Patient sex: M
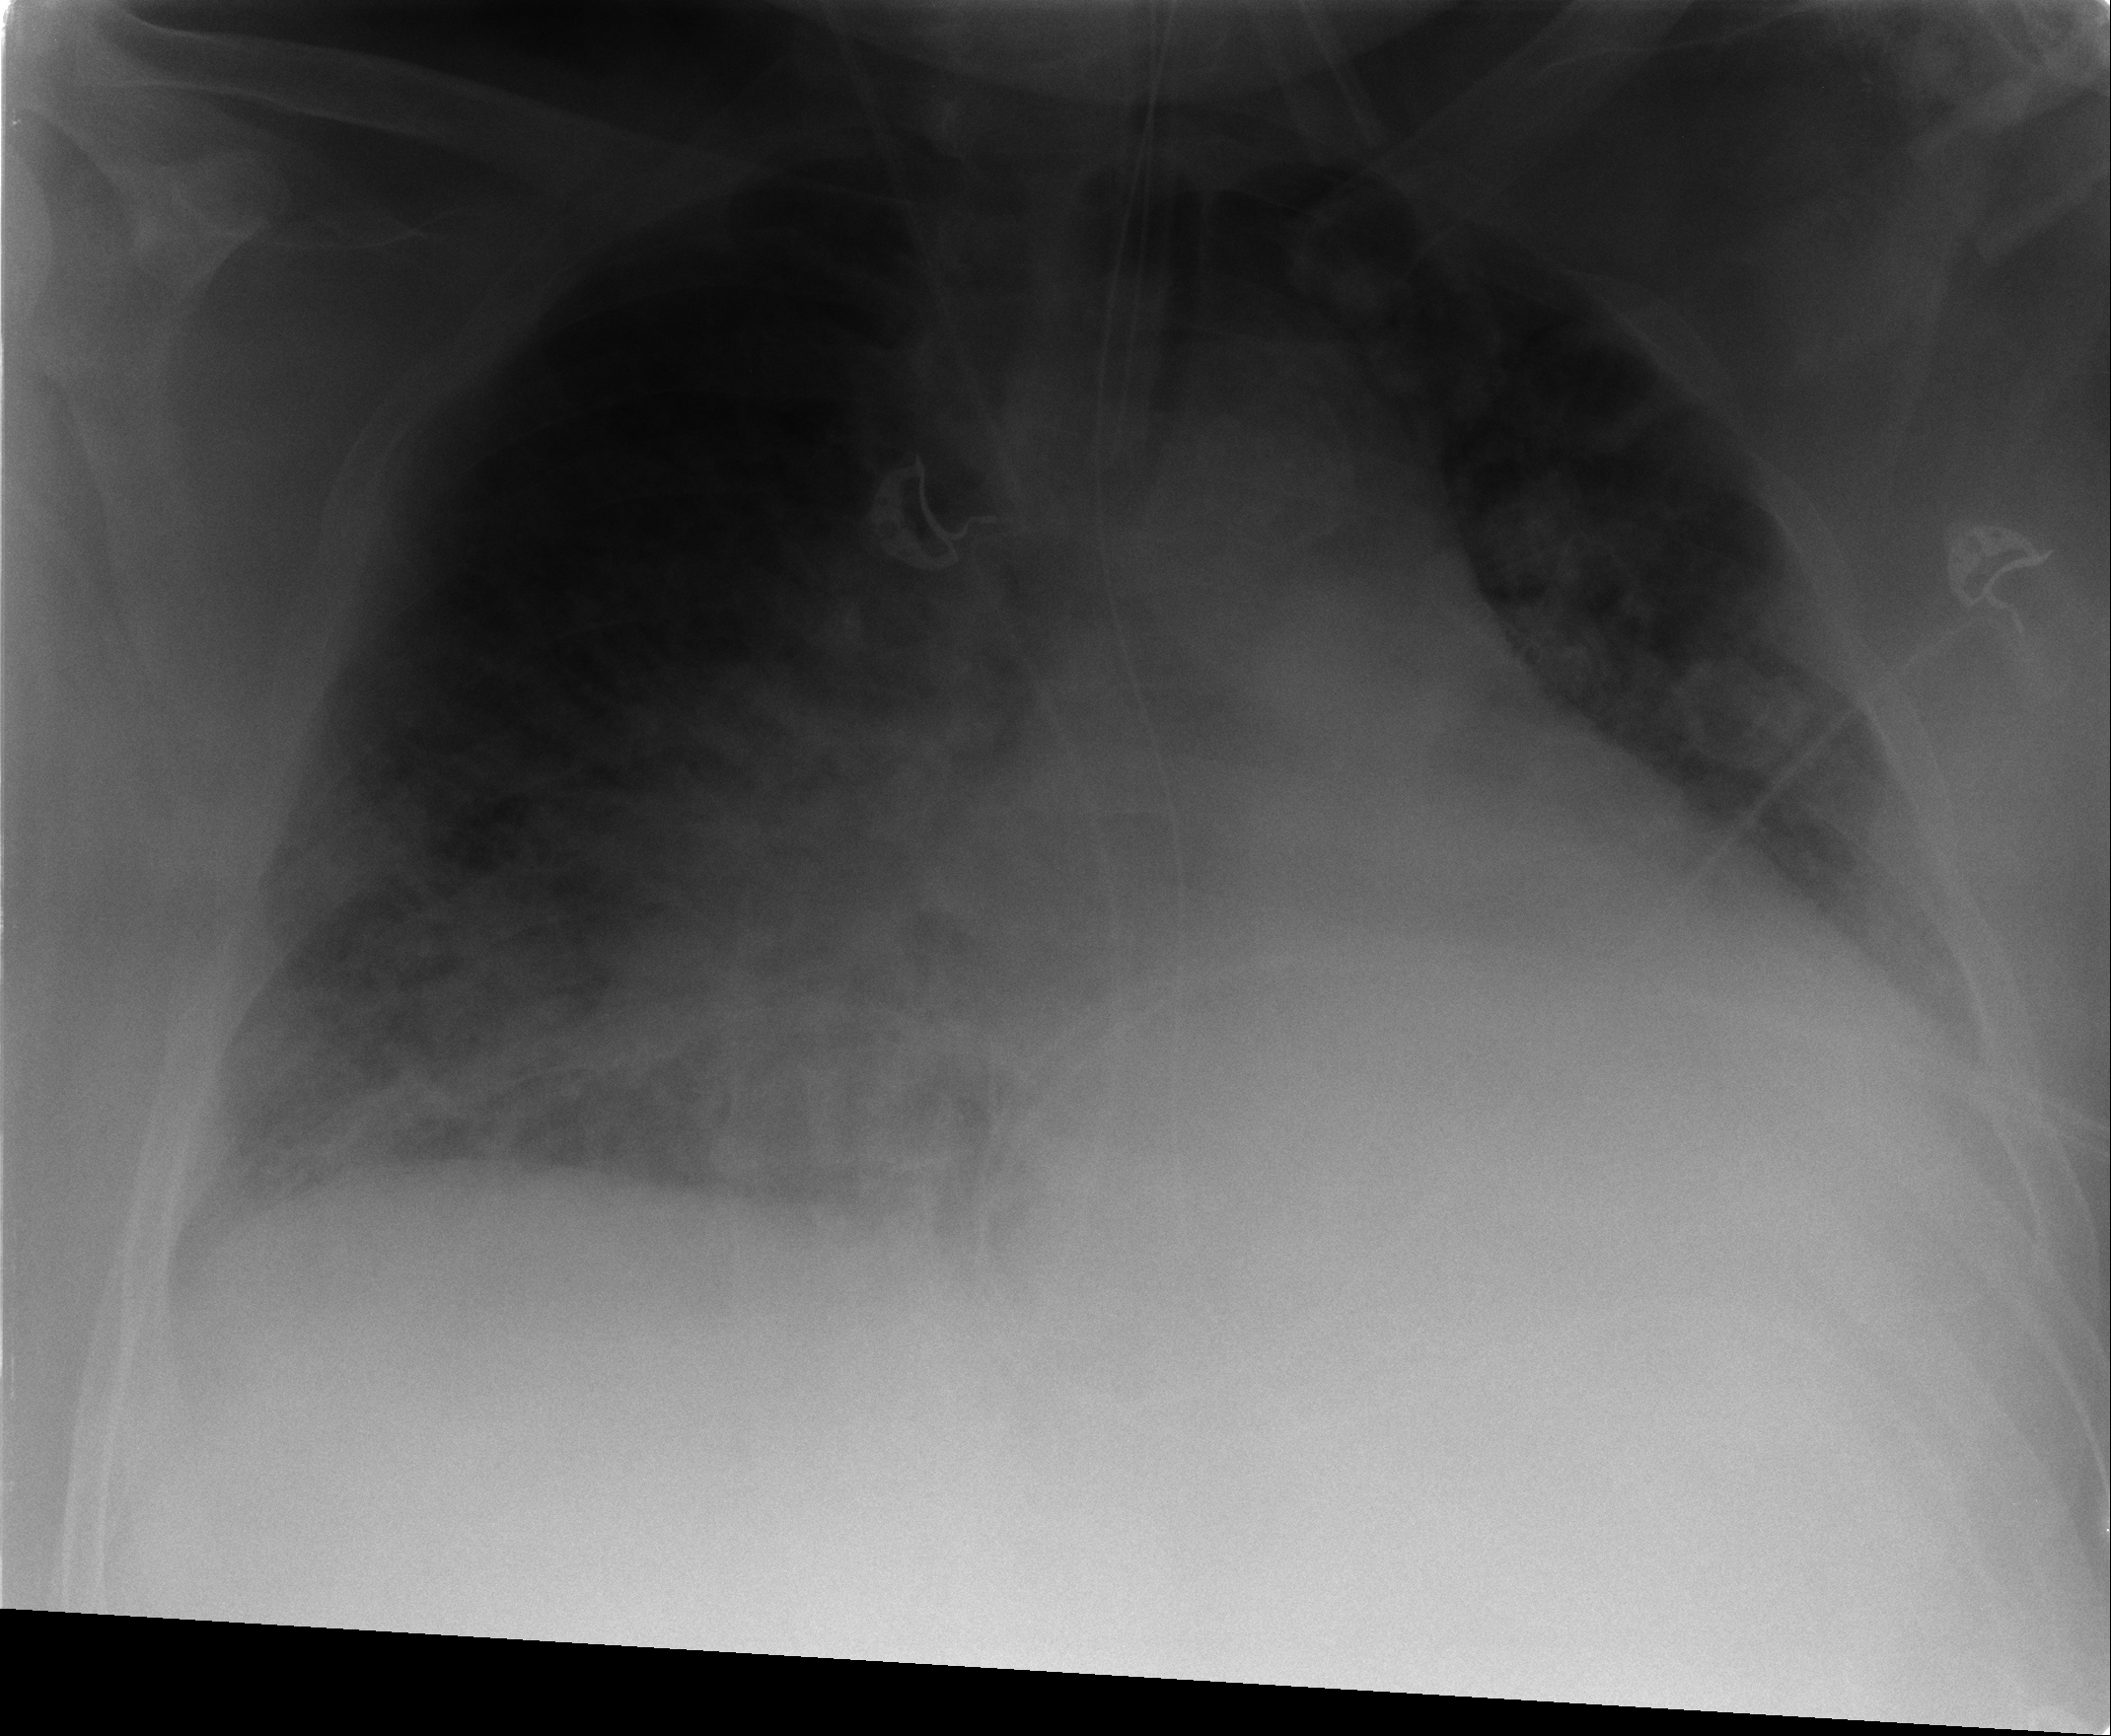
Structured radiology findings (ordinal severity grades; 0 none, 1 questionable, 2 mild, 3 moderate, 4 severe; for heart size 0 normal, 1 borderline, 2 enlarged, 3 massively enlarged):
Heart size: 2
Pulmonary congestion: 2
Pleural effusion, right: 2
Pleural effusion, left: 0
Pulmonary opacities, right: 2
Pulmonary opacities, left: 2
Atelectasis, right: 2
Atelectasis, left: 2